RGB frame:
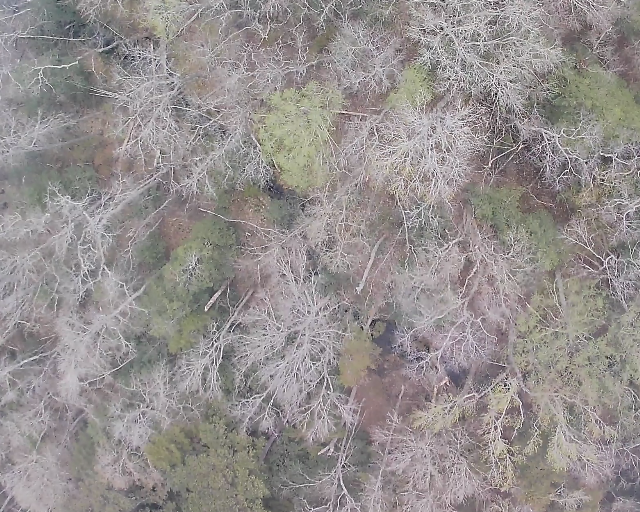
Thermal frame:
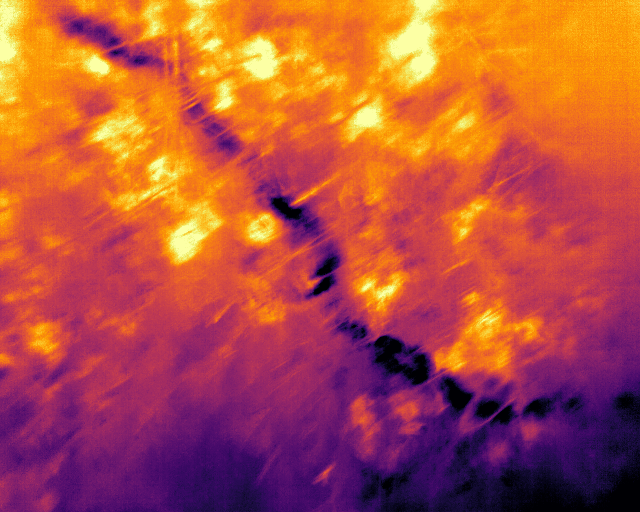
Captured: 2026-02-26 03:10:11
Pixels at or above 80 °C: 0 (fraction of frame: 0)